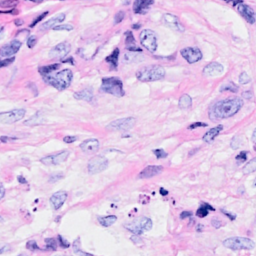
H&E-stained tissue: Breast